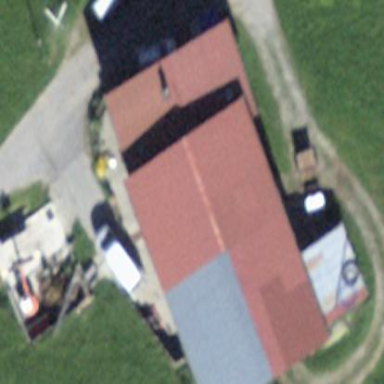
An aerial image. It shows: Farm building.